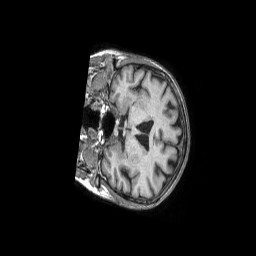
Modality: T1w
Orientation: coronal
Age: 68
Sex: female
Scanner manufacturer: philips
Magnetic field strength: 1.5 T
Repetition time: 0.007268 s
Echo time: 0.00332 s